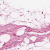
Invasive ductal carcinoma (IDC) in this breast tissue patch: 0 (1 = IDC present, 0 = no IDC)